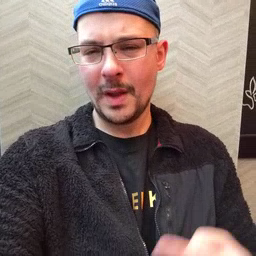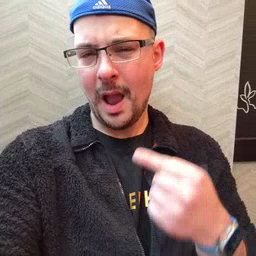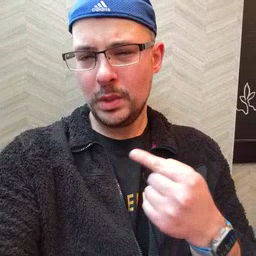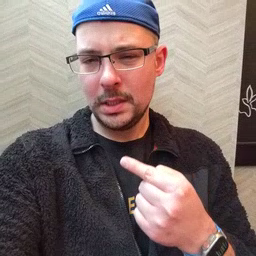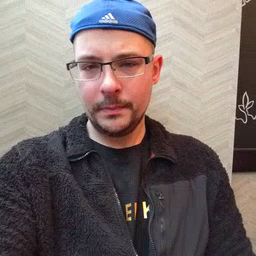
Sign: owie